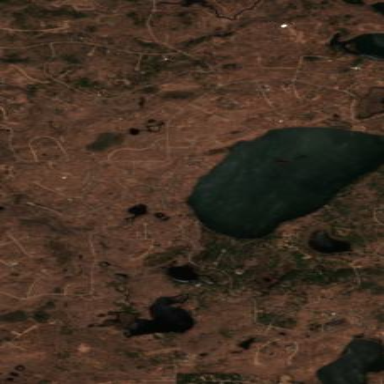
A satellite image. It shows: Beautiful lake surrounded by nature.